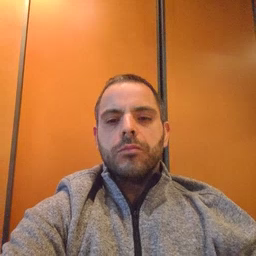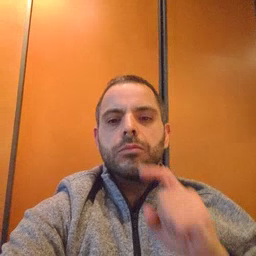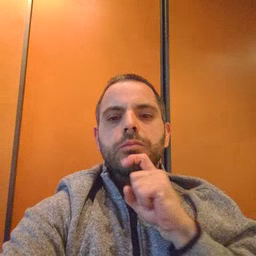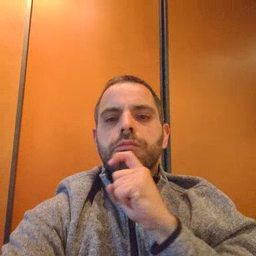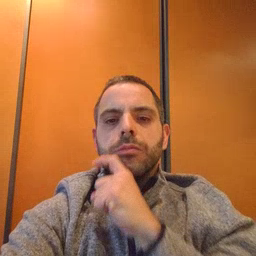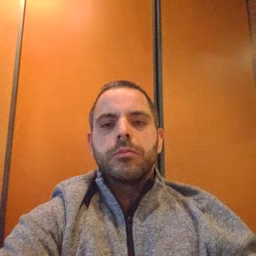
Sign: cereal